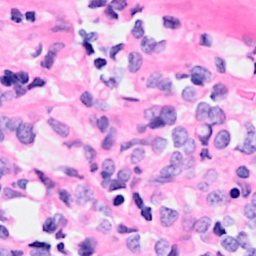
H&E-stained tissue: Breast